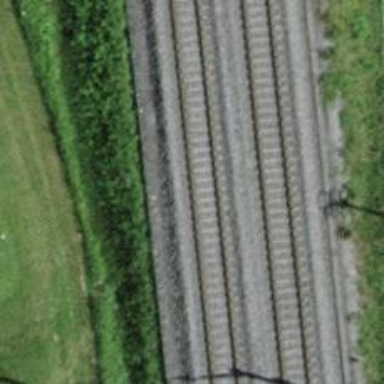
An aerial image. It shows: Railway with electrified contact lines.